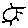
Label: sun